Interaction volume radius: 5 \u00c5
Interaction volume height: 15 \u00c5
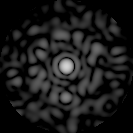
Disorder parameter: 0.828